Question: I'm working on a practice chat app here. Been a couple years since using Firestore the last time.
I'm using v9 and having trouble getting this nested "messages" collection if the "users" array in the document contains a specific ID. I am easily able to return the users array itself just fine or the doc ID, just can't seem to find something in the official docs or elsewhere that will also return the collection.
Here is an image of my Firestore setup below:

'''
export const getConversations = async (userID) => {
const messagesQ = query(collectionGroup(db, 'conversations'), where('users', 'array-contains', userID))
const querySnapshot = await getDocs(messagesQ)
querySnapshot.forEach((doc) => {
console.log(doc.id, ' => ', doc.data())
})
}
'''
The code snippet above is the best I can seem to come up with, but like I said, it obviously only returns the users array itself. Not the messages collection.
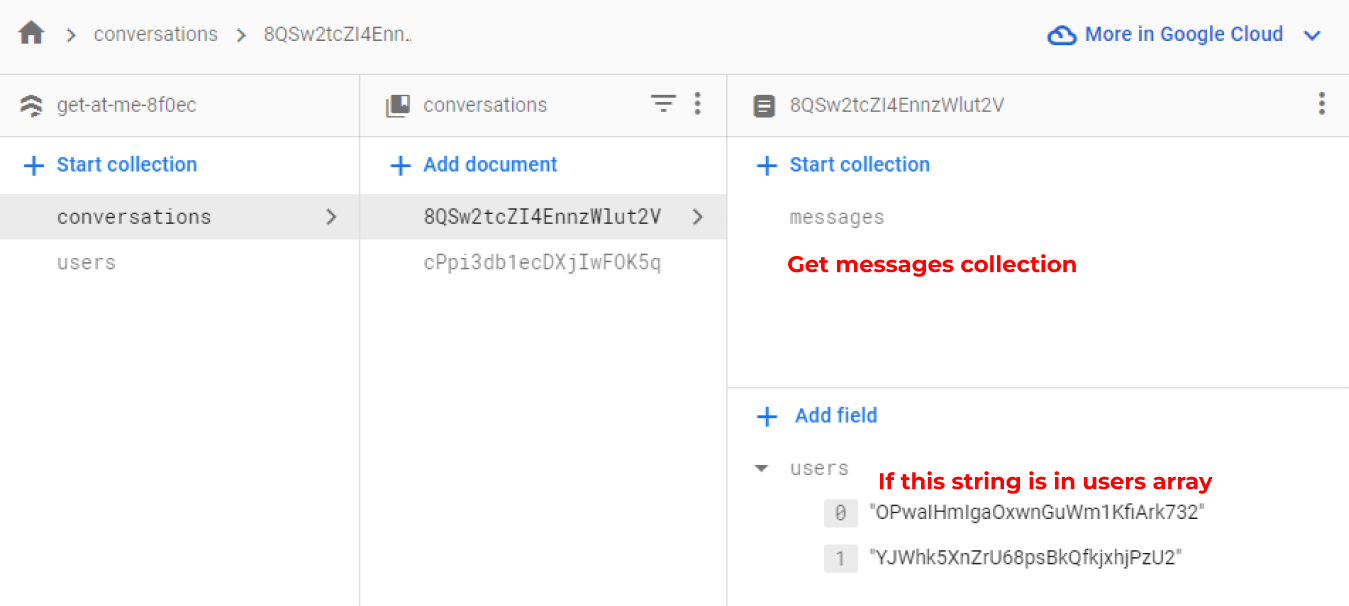
Answer: With your current structure, the best you can do is loop over the results you currently get, and access the 'messages' subcollection for each of them.
If you want to retrieve documents from the 'messages' collection you'll have to ensure those documents contain the same 'users' information that you have in the 'conversations' document now. With that you can then do a collection group query on 'messages' instead of 'conversations'.
---
To get a reference to the subcollection of the 'conversations' results:
'''
querySnapshot.forEach((doc) => {
const messagesRef = collection(doc.ref, "messages");
})
'''